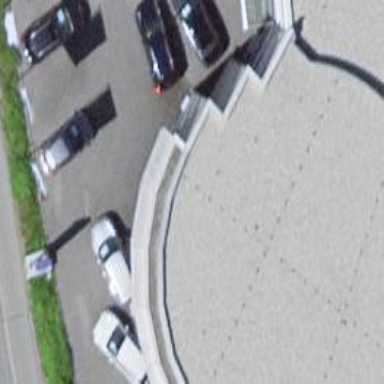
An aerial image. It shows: Car rental facility.